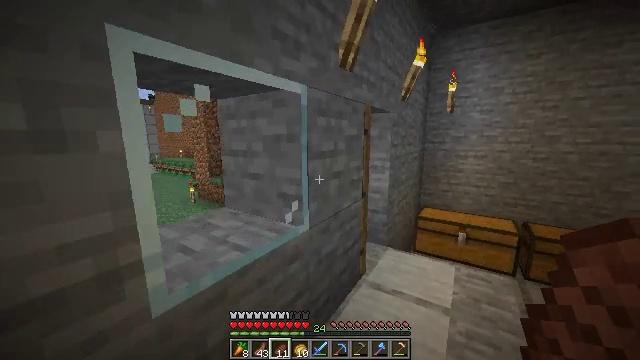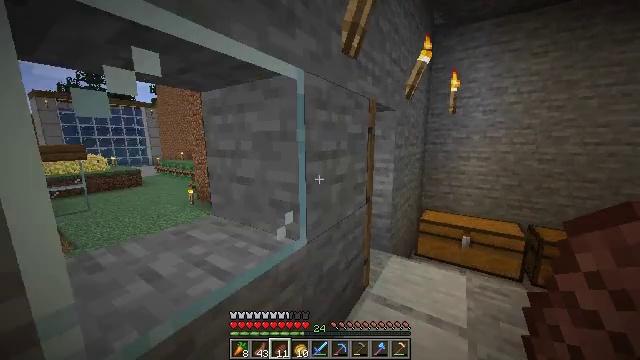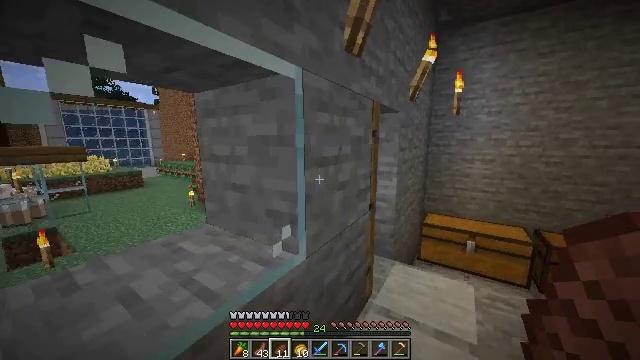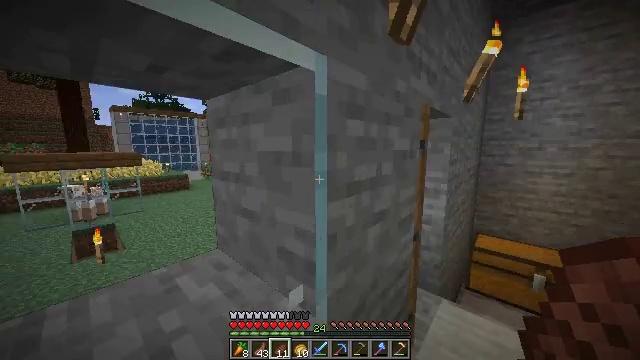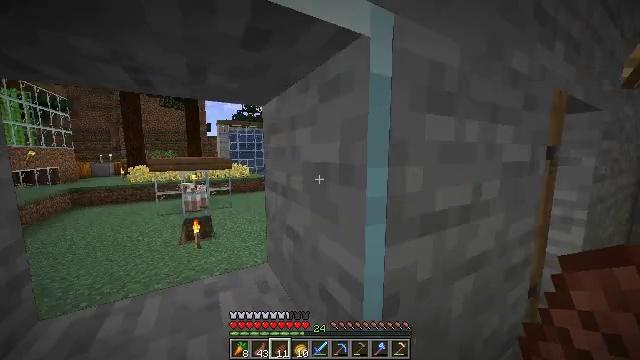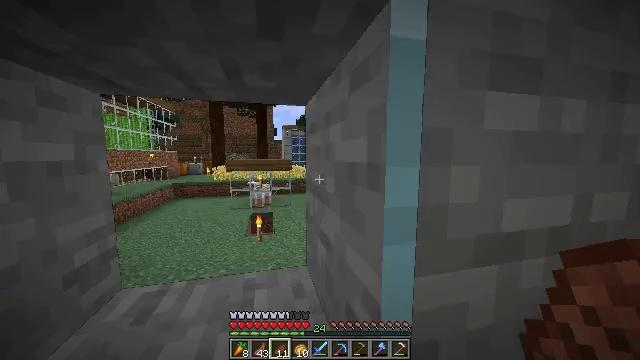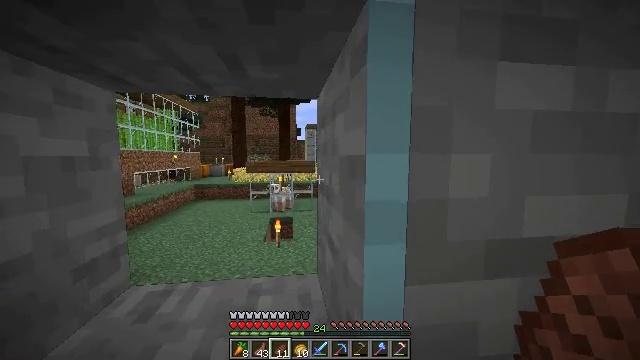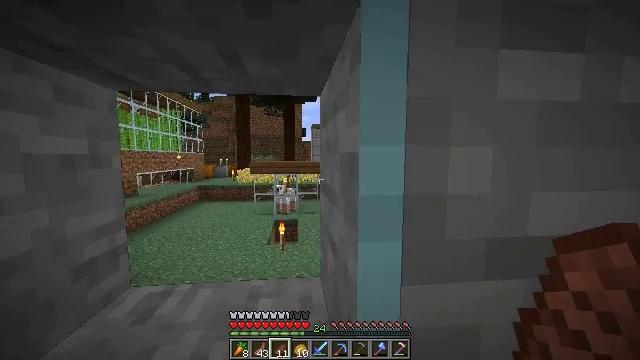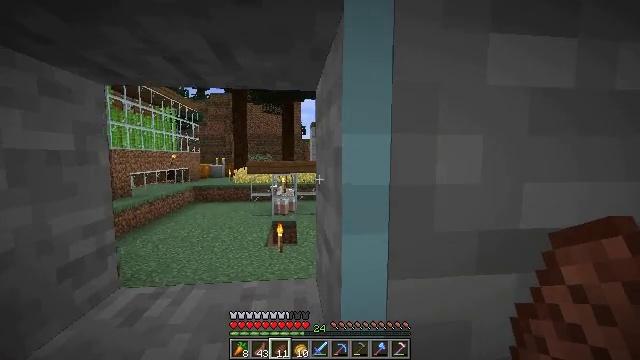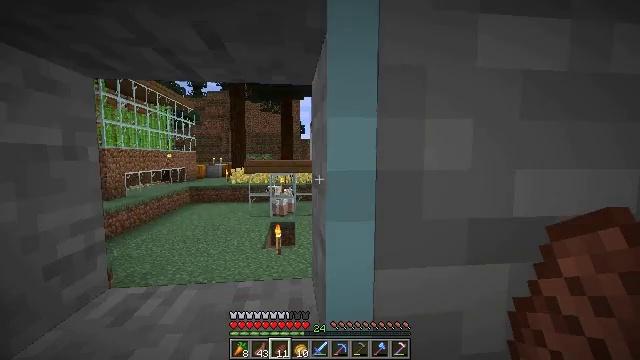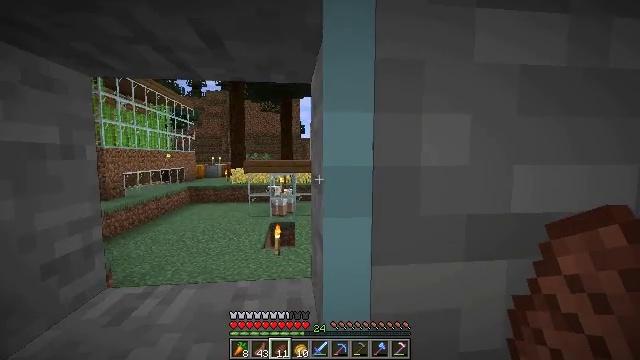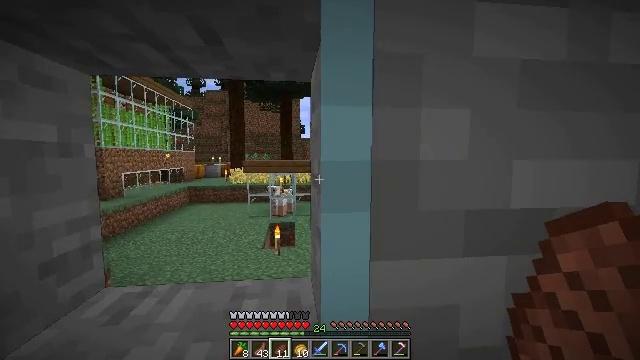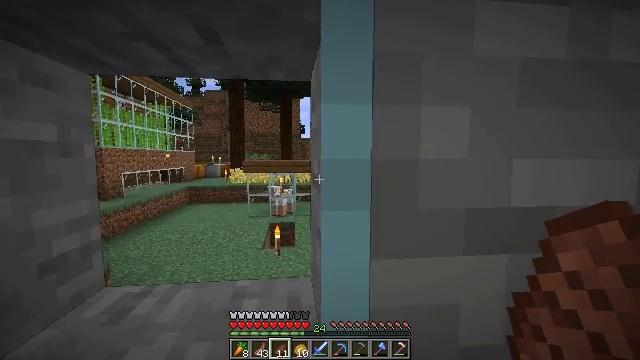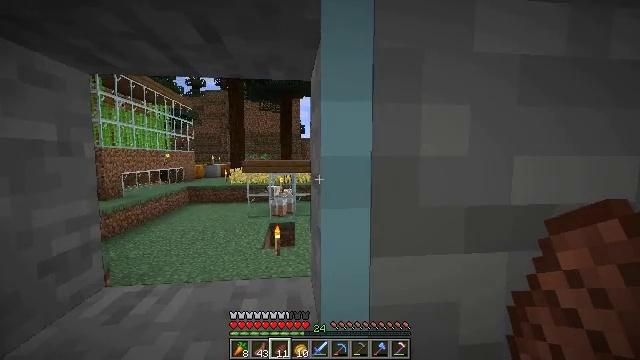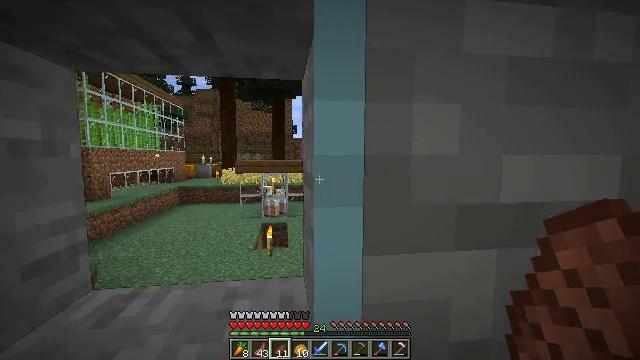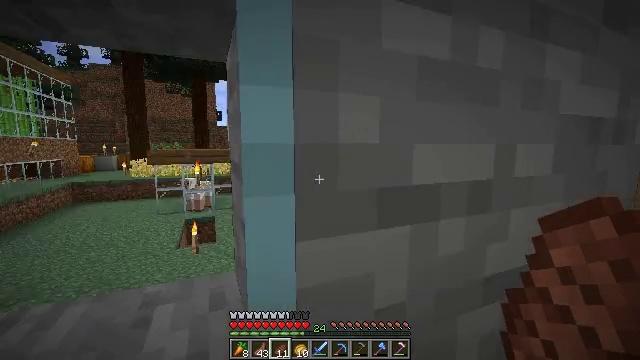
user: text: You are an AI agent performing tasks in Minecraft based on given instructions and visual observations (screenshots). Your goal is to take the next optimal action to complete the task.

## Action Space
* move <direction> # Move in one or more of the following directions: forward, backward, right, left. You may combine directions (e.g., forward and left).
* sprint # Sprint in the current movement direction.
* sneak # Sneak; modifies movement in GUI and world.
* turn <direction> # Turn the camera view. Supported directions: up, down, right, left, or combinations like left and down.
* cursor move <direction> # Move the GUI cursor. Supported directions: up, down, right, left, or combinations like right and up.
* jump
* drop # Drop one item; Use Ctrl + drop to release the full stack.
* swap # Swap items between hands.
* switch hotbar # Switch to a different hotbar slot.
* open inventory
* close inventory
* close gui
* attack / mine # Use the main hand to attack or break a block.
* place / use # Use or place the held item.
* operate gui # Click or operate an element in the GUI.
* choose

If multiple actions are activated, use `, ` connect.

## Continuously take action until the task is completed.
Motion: motion action
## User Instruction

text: Retrieve carrots by attacking the plant.
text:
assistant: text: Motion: move forward, sprint
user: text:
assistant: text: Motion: move forward, sprint
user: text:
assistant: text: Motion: move forward, sprint, turn left and up
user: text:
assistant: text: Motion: move forward, turn left and up
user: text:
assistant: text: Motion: turn left
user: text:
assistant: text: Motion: turn left
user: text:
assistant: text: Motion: turn left
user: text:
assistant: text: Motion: no_op
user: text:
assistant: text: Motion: no_op
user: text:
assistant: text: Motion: no_op
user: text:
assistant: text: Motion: no_op
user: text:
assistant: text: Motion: no_op
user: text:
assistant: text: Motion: no_op
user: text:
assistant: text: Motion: turn right
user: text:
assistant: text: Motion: turn right and down
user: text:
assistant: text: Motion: move forward, turn right and down
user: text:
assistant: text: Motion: move forward, turn right
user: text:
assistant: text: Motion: move forward
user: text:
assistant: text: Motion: move forward, turn left
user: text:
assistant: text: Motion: move forward, sprint, turn left
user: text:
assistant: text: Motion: move forward, sprint, turn left
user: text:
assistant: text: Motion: move forward, sprint, turn left
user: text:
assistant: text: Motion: move forward, sprint, turn left
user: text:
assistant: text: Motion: move forward, turn left
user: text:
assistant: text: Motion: move forward, turn left
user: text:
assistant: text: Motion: move forward, turn left
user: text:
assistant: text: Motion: move forward
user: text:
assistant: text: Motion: move forward, turn left
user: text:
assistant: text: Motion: move forward, sprint, turn left
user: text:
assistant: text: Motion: move forward, sprint, turn left